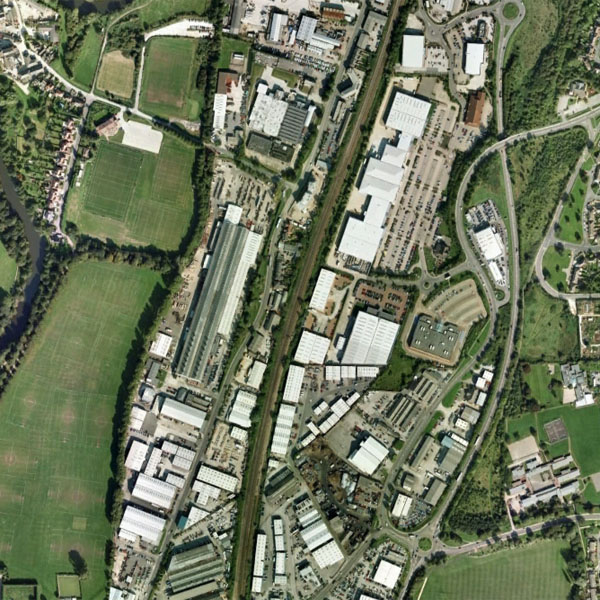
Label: Industrial